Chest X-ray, PA view. Patient: 28 years old, sex M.
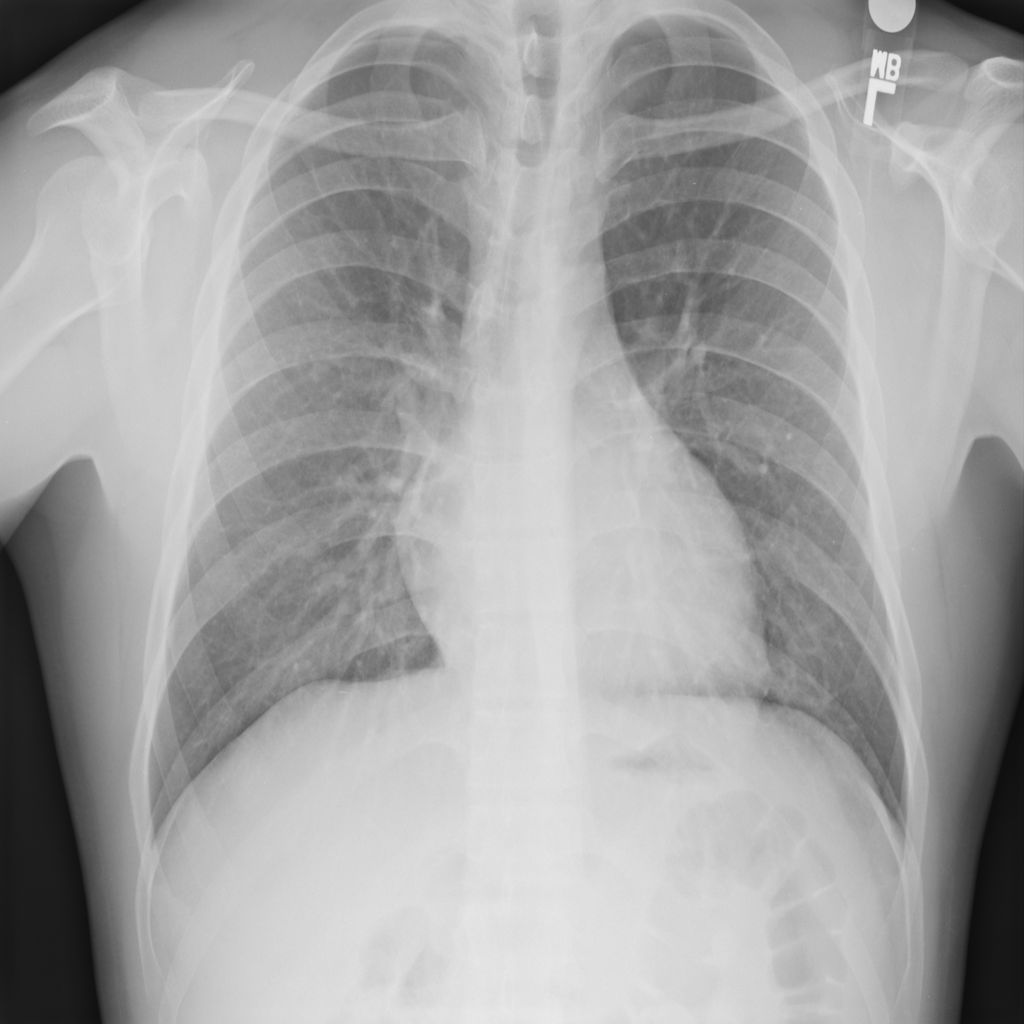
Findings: No Finding